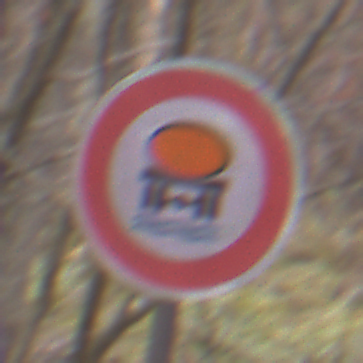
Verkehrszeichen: VerbotFahrzeugeWassergefaehrdenderLadung
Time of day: Midday
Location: Outdoor (Nature)
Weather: Overcast
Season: Autumn
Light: Natural